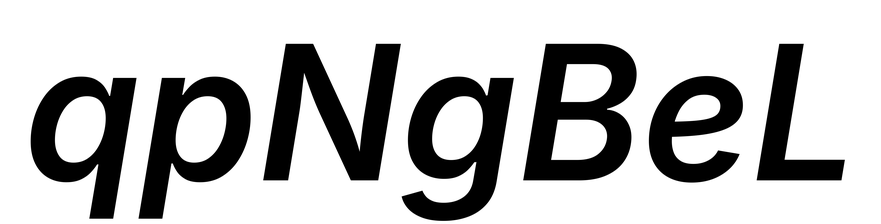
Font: Inter-Italic_SemiBold_Italic